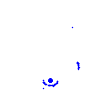
Particle: electron